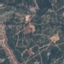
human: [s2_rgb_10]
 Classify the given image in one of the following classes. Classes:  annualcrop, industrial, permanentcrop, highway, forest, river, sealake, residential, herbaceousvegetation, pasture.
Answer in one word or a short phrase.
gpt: HerbaceousVegetation